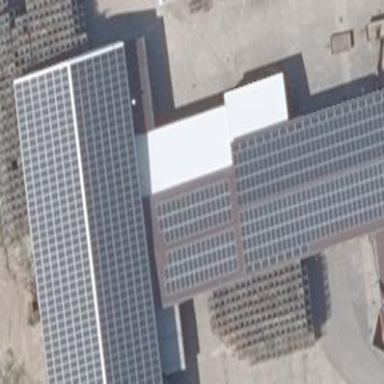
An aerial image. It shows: Building featuring small installation solar photovoltaic panel for electricity generation.